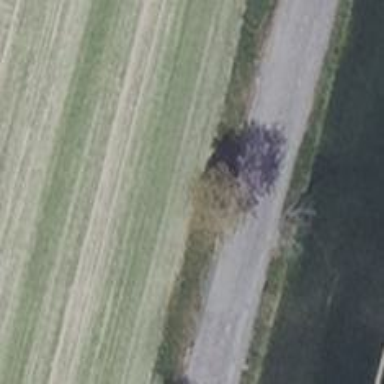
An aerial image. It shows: Deciduous broadleaved tree.